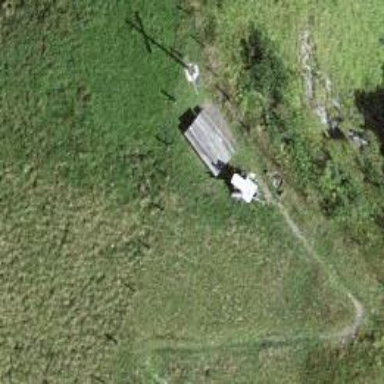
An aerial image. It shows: Picnic table located in leisure land area.